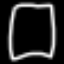
Label: square